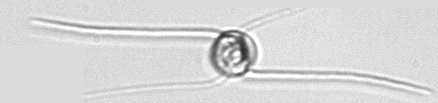
Label: Chaetoceros_danicus